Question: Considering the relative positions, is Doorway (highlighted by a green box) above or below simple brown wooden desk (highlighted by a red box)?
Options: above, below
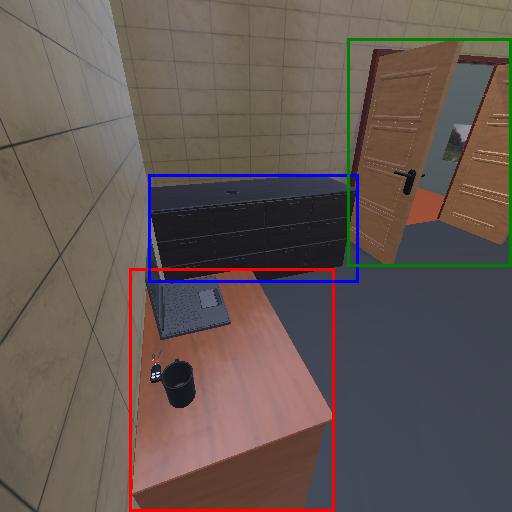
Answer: above